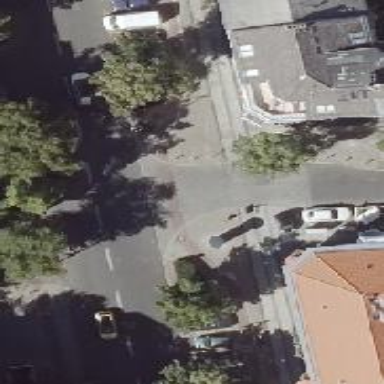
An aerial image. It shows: Living street with asphalt surface and separate sidewalk.